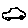
Label: car